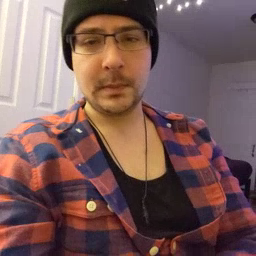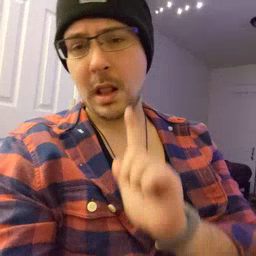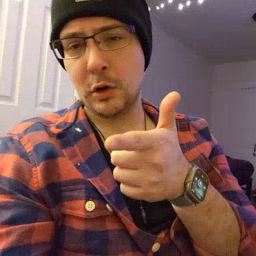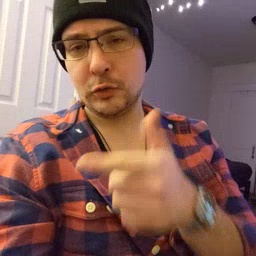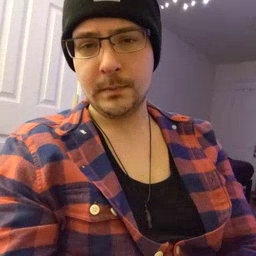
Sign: later